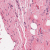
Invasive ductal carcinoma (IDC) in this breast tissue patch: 0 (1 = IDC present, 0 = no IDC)